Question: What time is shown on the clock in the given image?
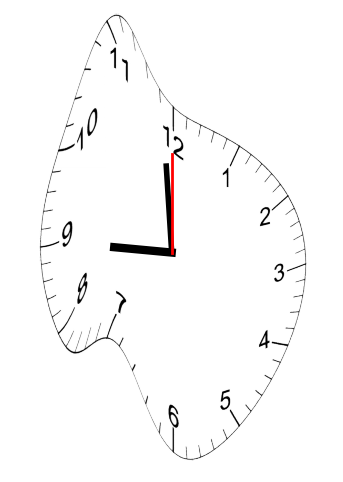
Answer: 08:59:00